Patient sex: F
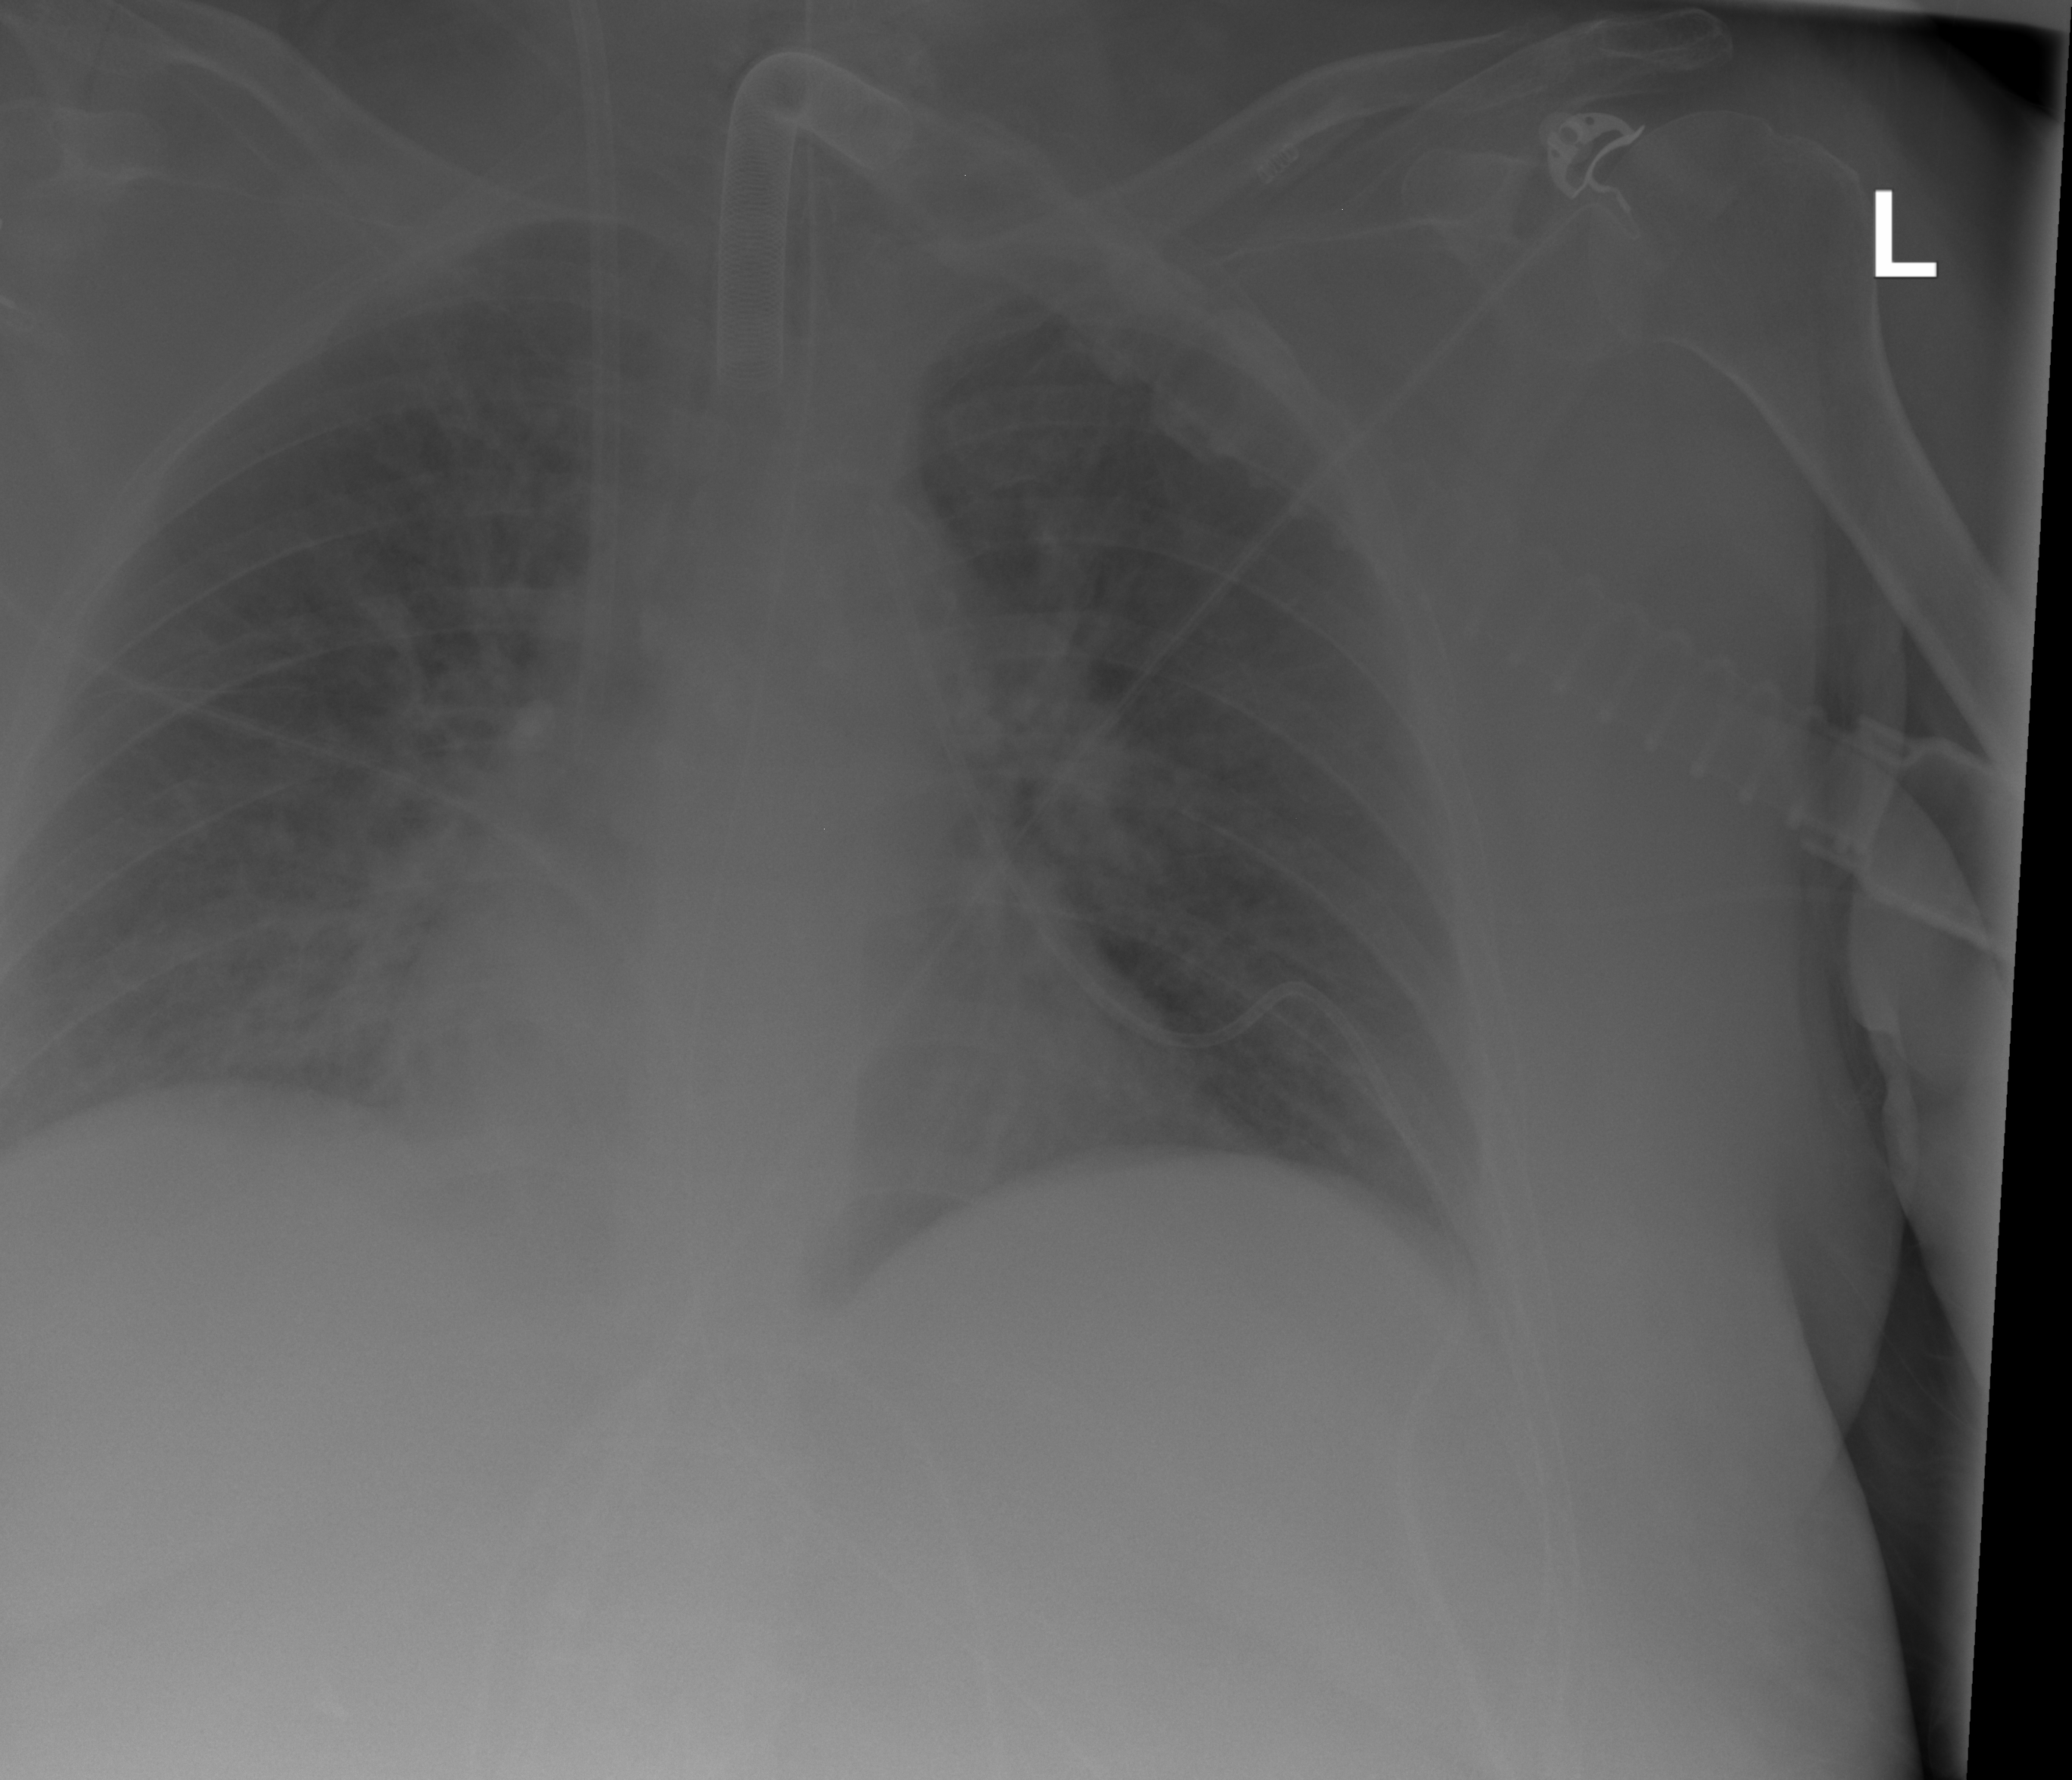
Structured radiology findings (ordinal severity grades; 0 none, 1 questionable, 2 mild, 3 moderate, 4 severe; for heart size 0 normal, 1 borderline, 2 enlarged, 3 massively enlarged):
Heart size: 1
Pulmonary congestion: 3
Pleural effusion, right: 2
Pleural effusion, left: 0
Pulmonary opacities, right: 3
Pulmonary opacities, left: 2
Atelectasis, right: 0
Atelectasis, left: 0